Field crop: maize
Growth stage: 2
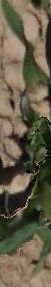
Species: maize